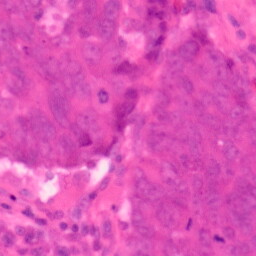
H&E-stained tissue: Colon